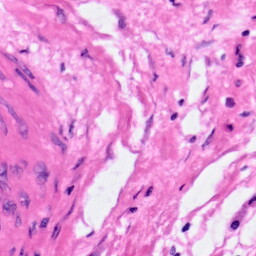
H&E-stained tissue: Pancreatic